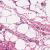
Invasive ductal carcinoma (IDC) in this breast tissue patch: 0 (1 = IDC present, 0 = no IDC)